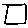
Label: square